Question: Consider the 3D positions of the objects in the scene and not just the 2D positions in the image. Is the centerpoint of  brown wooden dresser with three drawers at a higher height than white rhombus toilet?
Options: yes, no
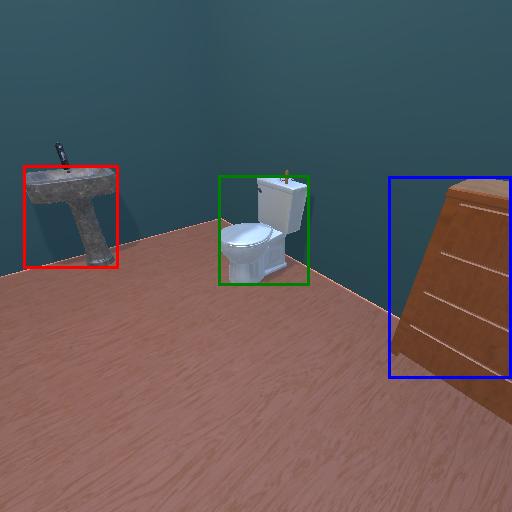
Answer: yes